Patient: sex M, age 56
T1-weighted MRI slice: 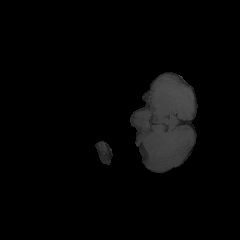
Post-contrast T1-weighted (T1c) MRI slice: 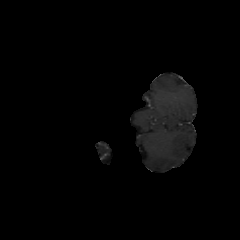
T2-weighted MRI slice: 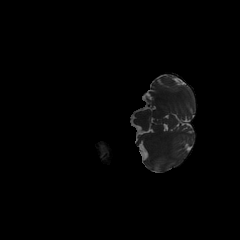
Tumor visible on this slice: no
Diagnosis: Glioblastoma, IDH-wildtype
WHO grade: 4